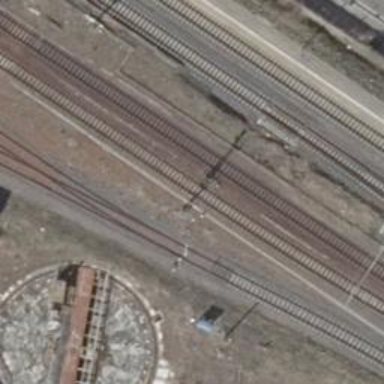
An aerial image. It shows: Railway signal.